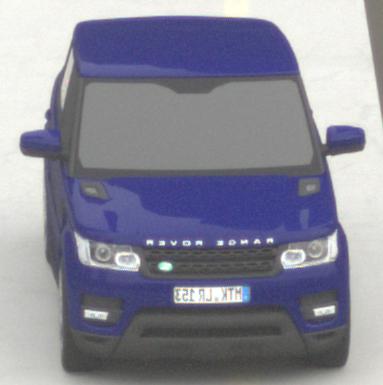
Make: Land Rover
Model: Range Rover Sport 5.0 V8 SC
Detailed model: Range Rover Sport (II)
Model produced from: 2013/09
Model produced until: 2015/07
Doors: 5
Color: blue
Road condition: dry road
Daytime: morning or afternoon
Contrast: low contrast